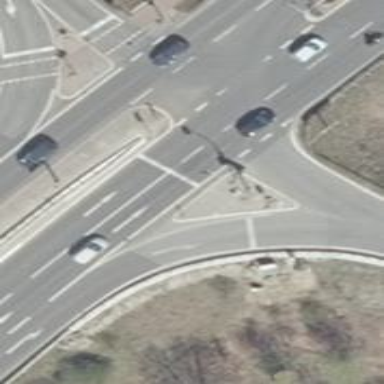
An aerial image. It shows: Road with traffic signals.